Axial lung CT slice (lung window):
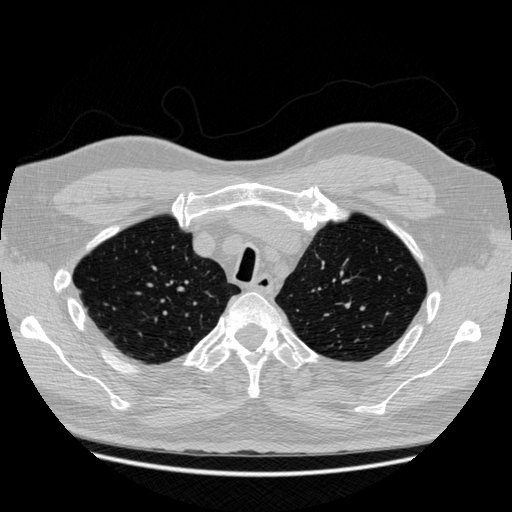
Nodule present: no